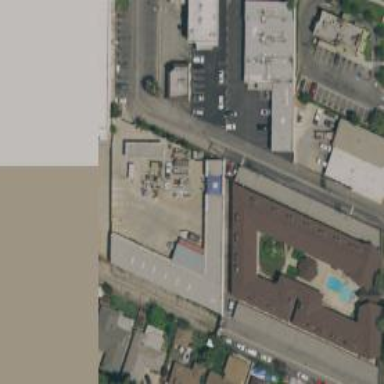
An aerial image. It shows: Commercial building.